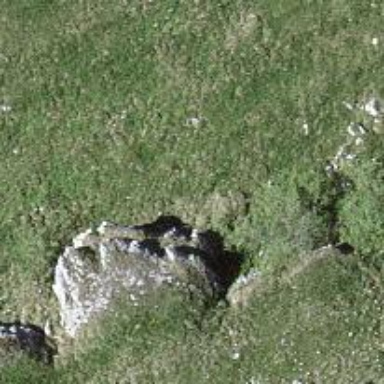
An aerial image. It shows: Natural cliff.